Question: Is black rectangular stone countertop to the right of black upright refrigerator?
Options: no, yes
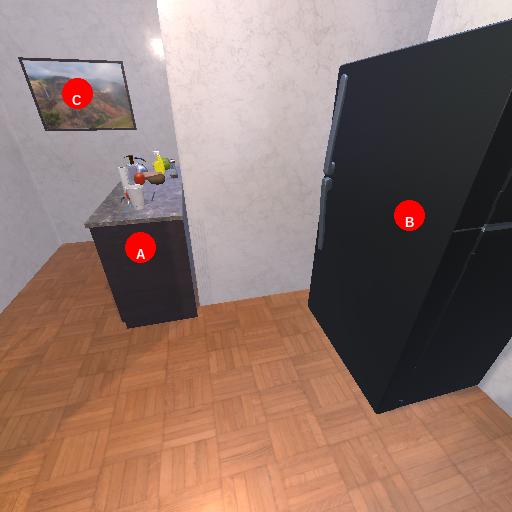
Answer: no